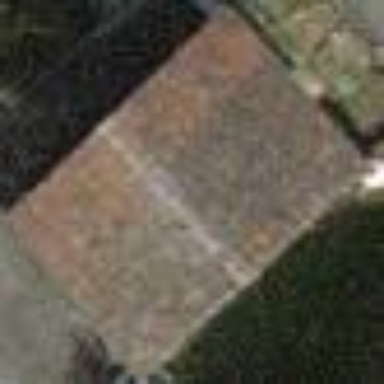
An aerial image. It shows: Shed building.